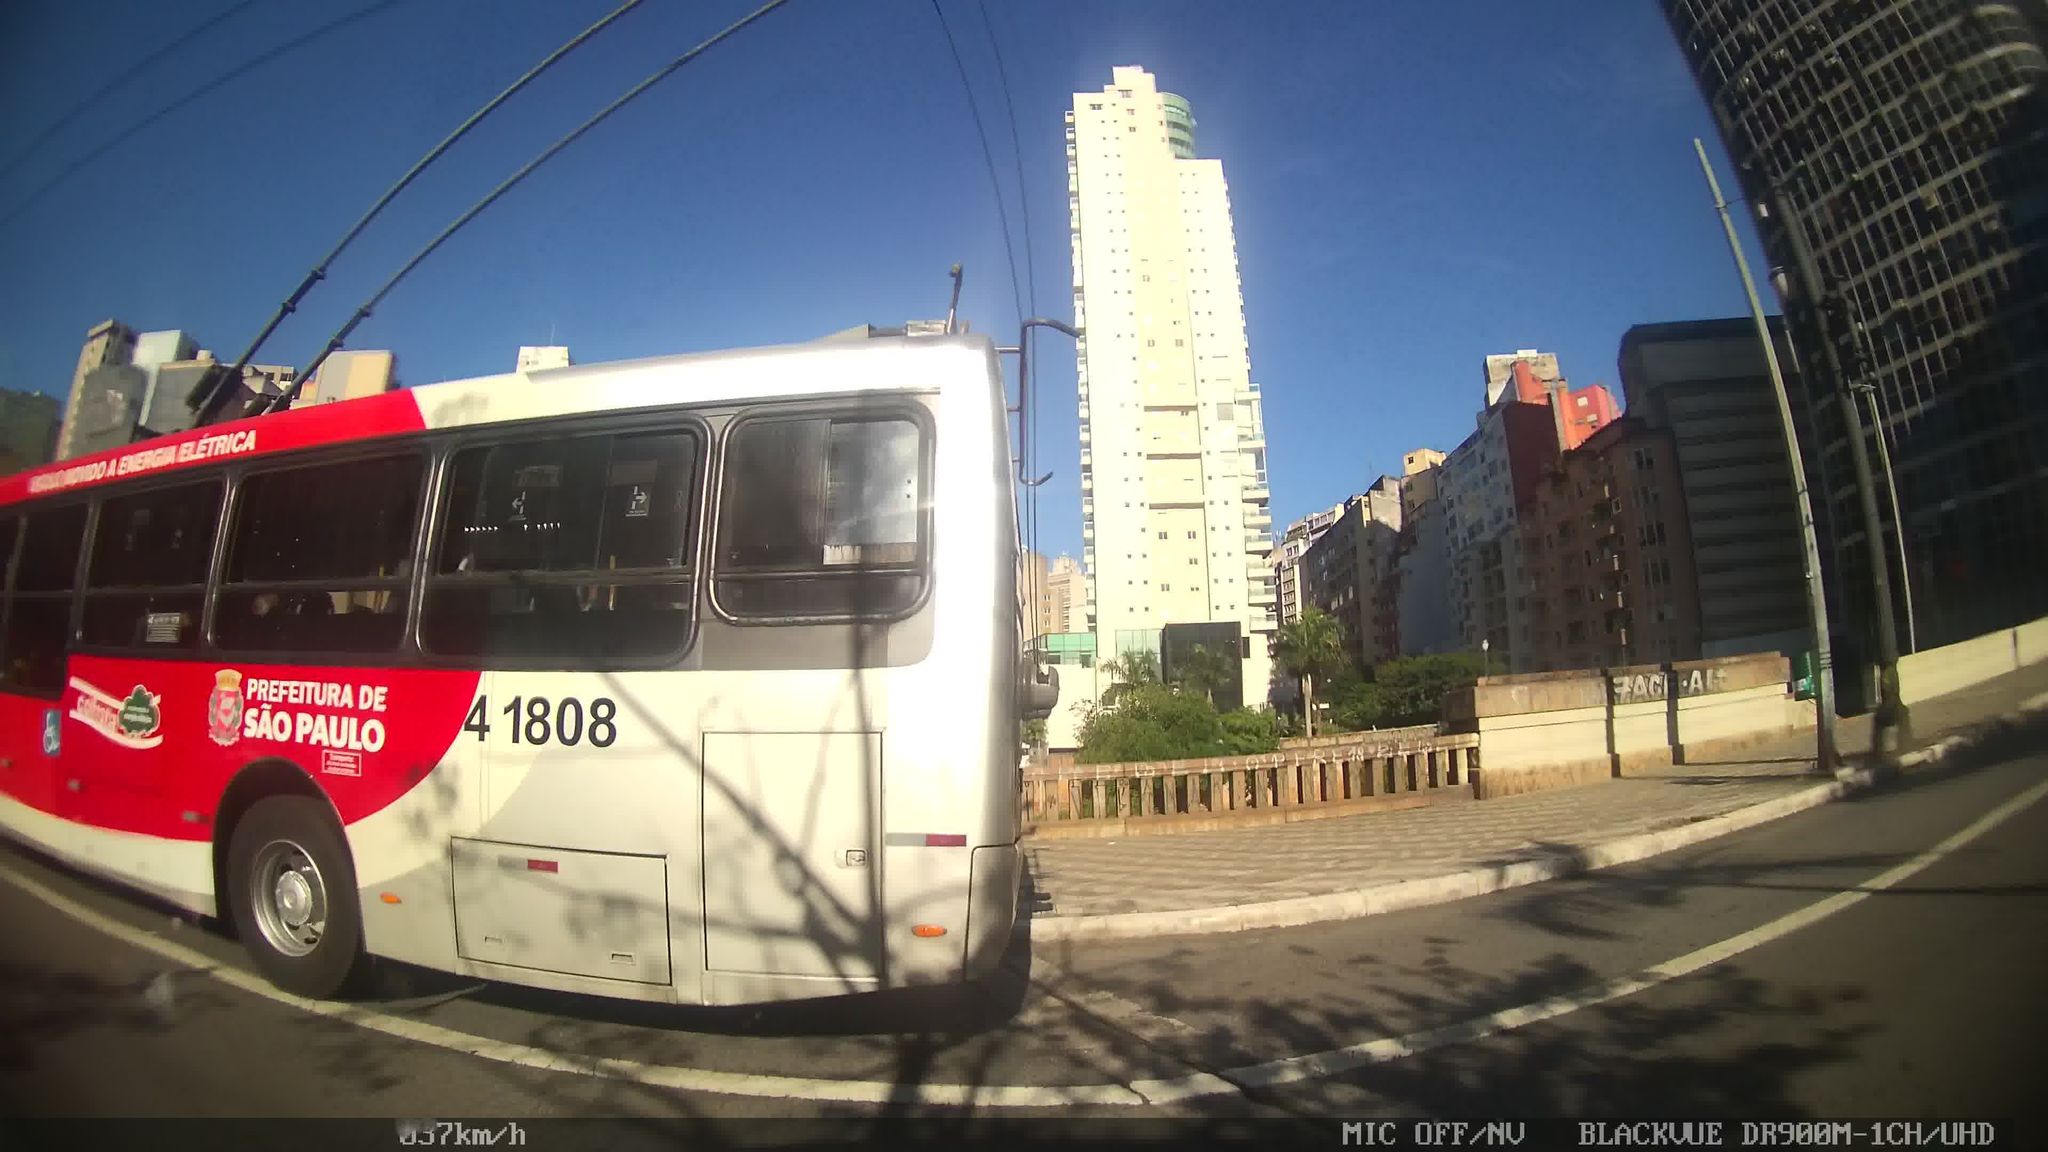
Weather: clear
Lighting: day
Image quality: good
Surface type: driving surface
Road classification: steps
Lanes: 3
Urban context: urban centre
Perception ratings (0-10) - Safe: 4.48, Lively: 7.67, Beautiful: 7.44, Boring: 8.09, Depressing: 6.1, Wealthy: 2.56